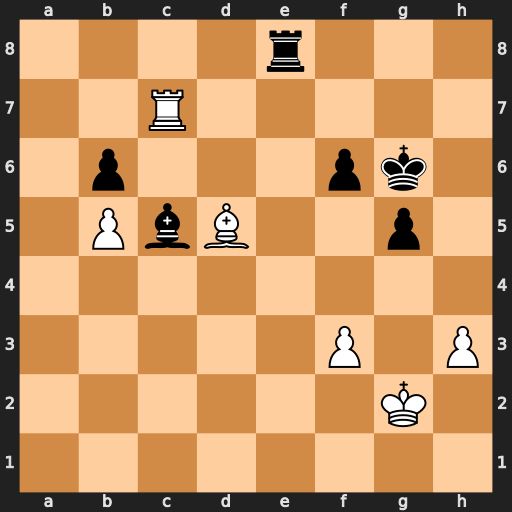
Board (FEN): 4r3/2R5/1p3pk1/1PbB2p1/8/5P1P/6K1/8
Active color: w
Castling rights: -
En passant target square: -
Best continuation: Bf7+ Kh6 Bxe8